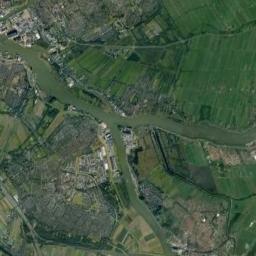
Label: river